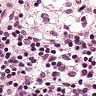
Metastatic tissue present: no